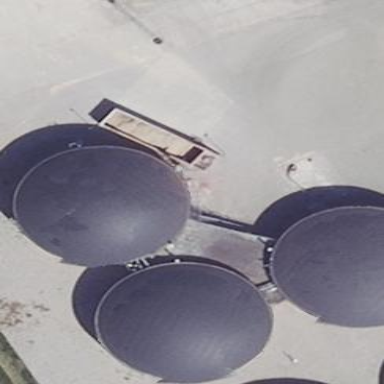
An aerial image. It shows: Building with storage tank.